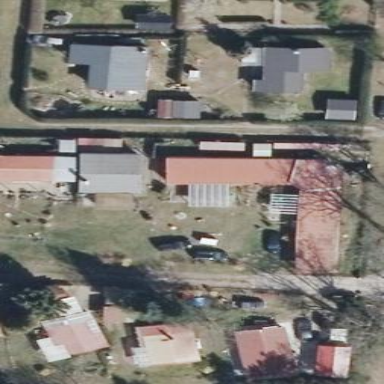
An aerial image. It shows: Bungalow-style building.